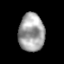
Tissue: lung
Cell type: Myeloid cells
Senescence score: 0.5517
Nuclear area (px): 957
Mean DAPI intensity: 162.15